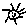
Label: sun